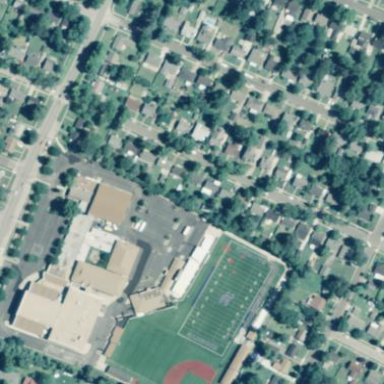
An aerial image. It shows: School.